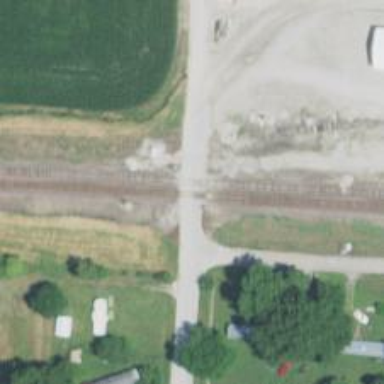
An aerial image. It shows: Railway track.